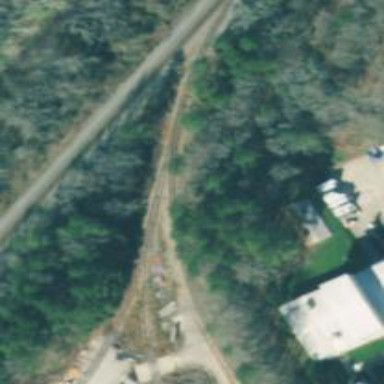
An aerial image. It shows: Railway spur junction.